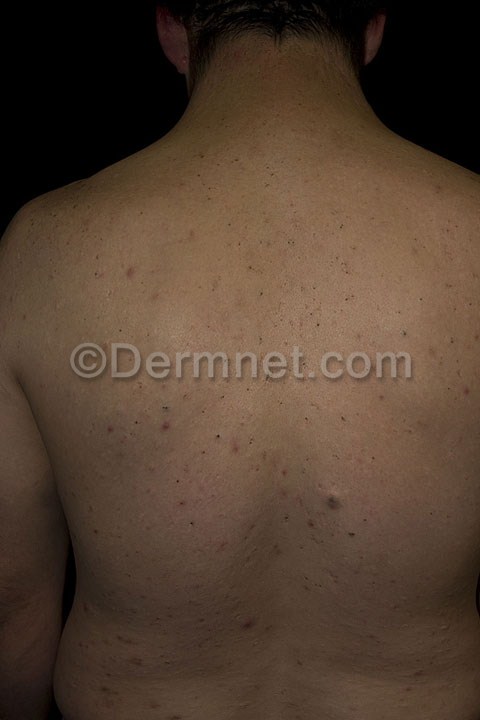
Disease: Acne and Rosacea Photos